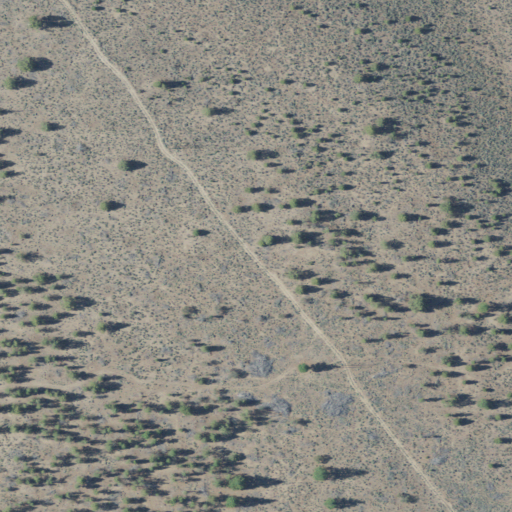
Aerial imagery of mountain in Oregon named K Davis Hill containing shrub and grassland